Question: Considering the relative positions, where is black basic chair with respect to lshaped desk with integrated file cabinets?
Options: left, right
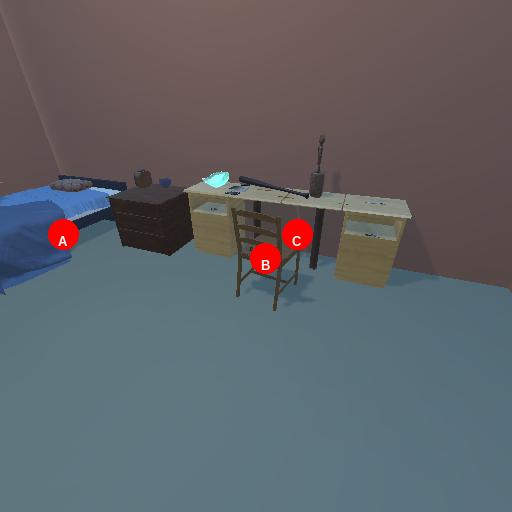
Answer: left